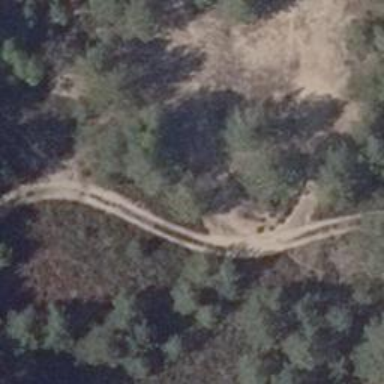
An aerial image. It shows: Sandy track road with grade4 tracktype.